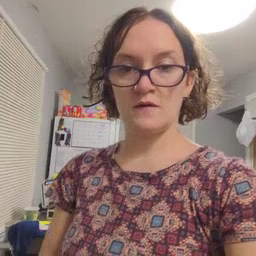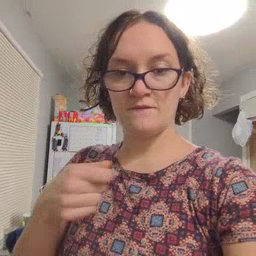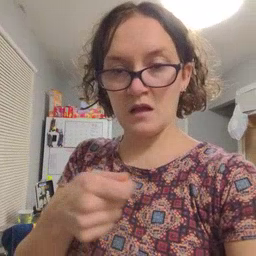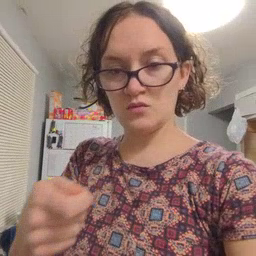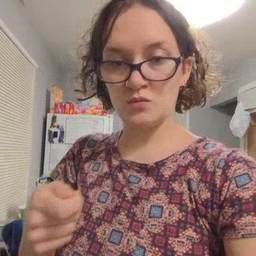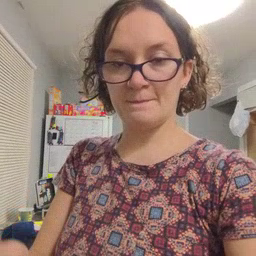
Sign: vacuum